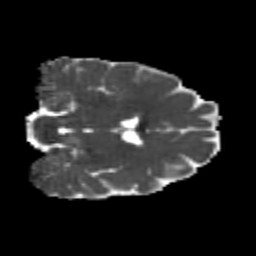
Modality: MD
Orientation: coronal
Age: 24
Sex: female
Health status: healthy
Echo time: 0.074 s